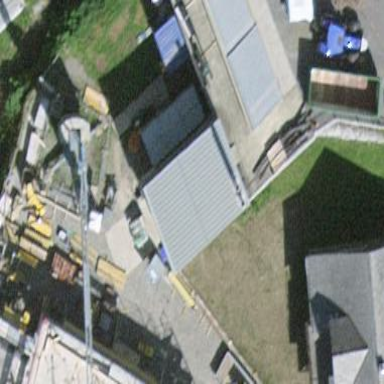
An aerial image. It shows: Industrial building.